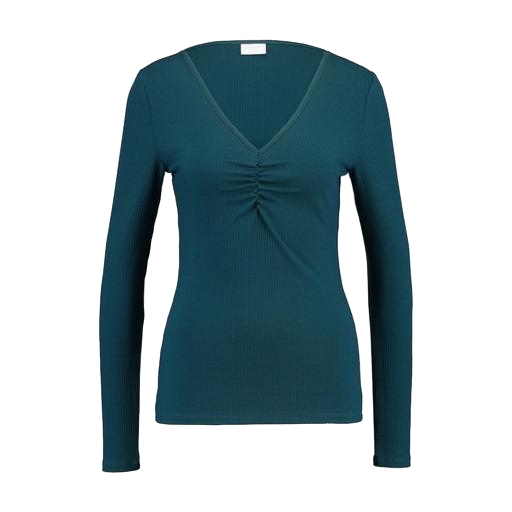
blue still long-sleeved top, long-sleeve top, dark teal colored long sleeve, white background